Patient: sex M, age 69
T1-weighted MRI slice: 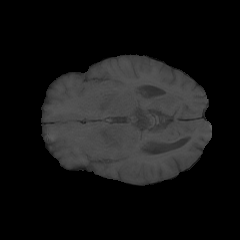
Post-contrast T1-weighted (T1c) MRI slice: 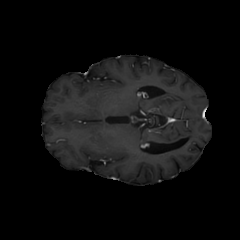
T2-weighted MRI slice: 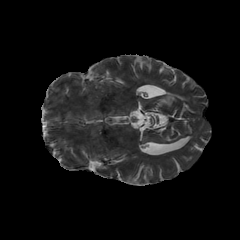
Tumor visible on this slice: no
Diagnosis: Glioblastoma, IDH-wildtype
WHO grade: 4